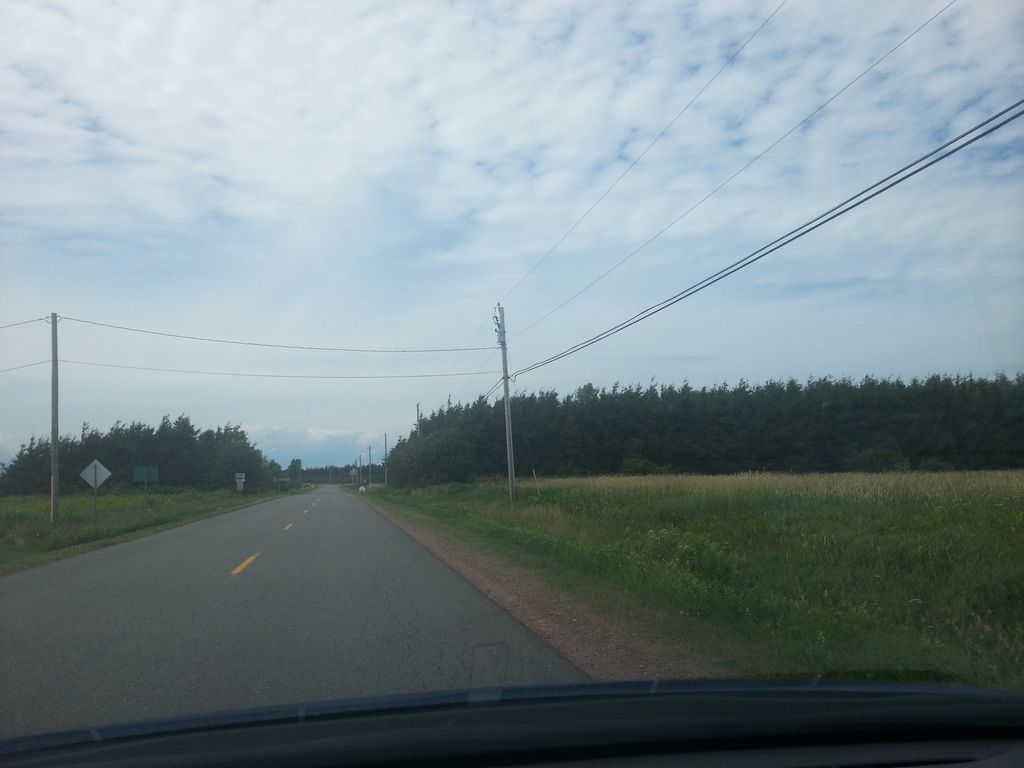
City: charlottetown